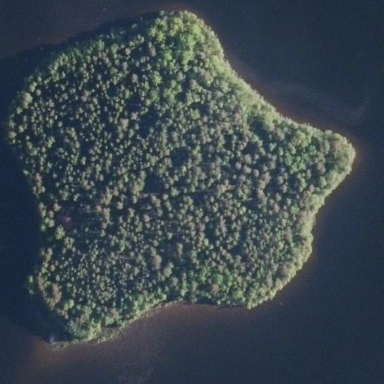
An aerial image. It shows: Islet.